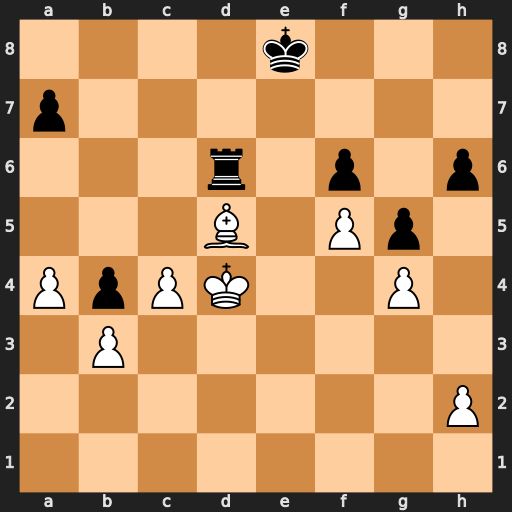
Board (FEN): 4k3/p7/3r1p1p/3B1Pp1/PpPK2P1/1P6/7P/8
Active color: w
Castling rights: -
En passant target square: -
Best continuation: c5 Rd7 c6 Re7 Kc5